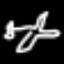
Label: airplane